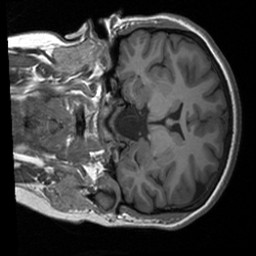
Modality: T1w
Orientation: coronal
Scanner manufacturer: siemens
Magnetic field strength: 3 T
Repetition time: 1.9 s
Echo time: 0.00226 s